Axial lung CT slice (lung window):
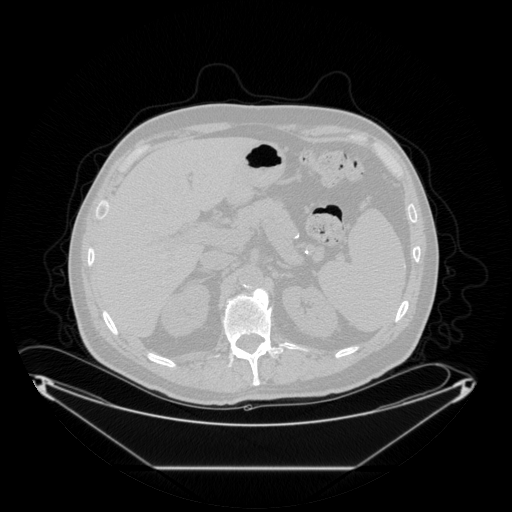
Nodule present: no